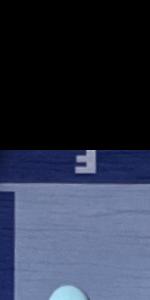
Label: Empty